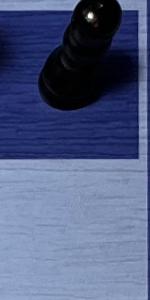
Label: Empty